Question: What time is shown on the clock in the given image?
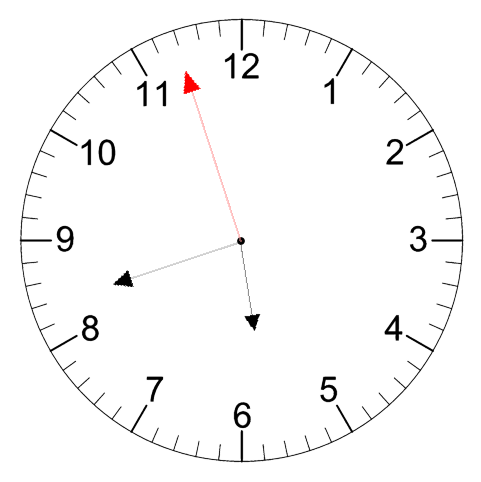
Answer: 05:41:57